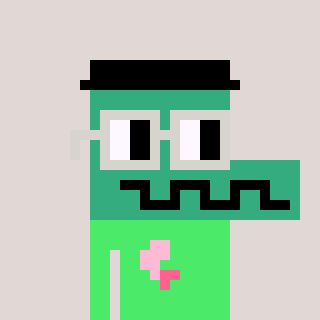
a pixel art character with square light gray glasses, a crocodile-shaped head and a teal-colored body on a warm background